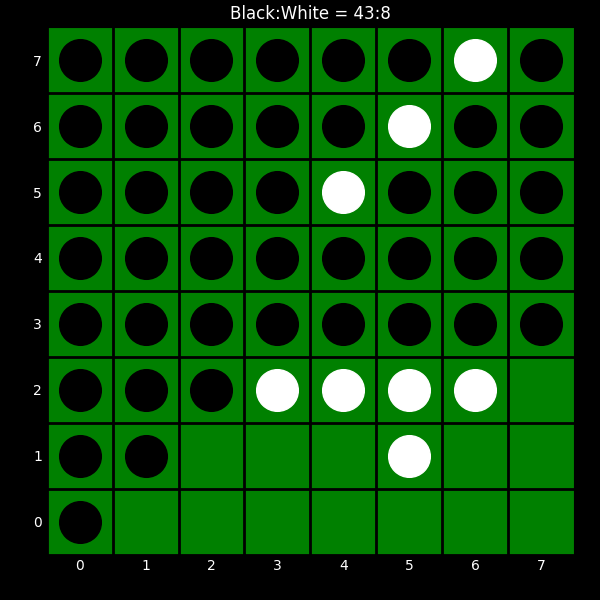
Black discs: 43
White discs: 8